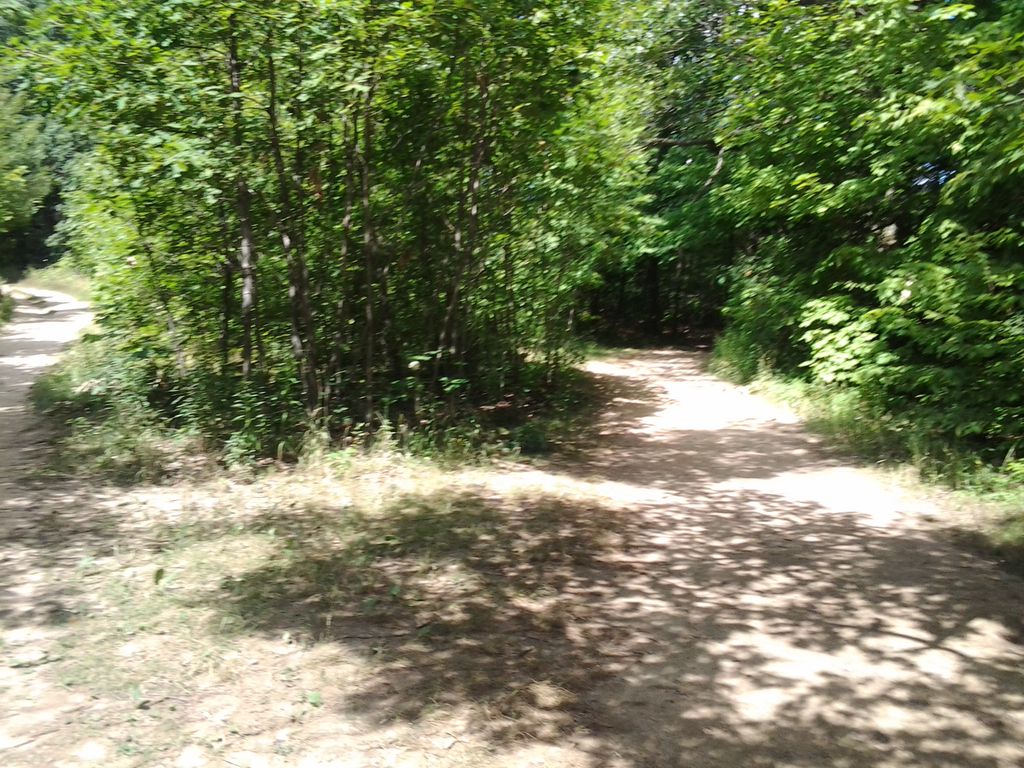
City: hamilton